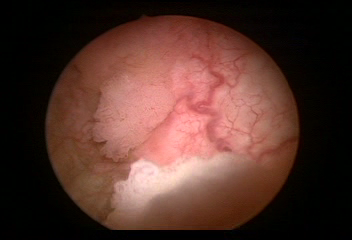
Modality: WLC
Class: Malignant
Subclass: LowGradePapillary
Lesion: L3
Stage: Ta
Morphology: Papillary
Bladder cancer association: Yes
Annotated structures: Tumor, Tumor